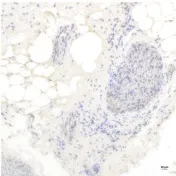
NMDAR2B Original magnification: x100.
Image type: pathology (immunostaining)